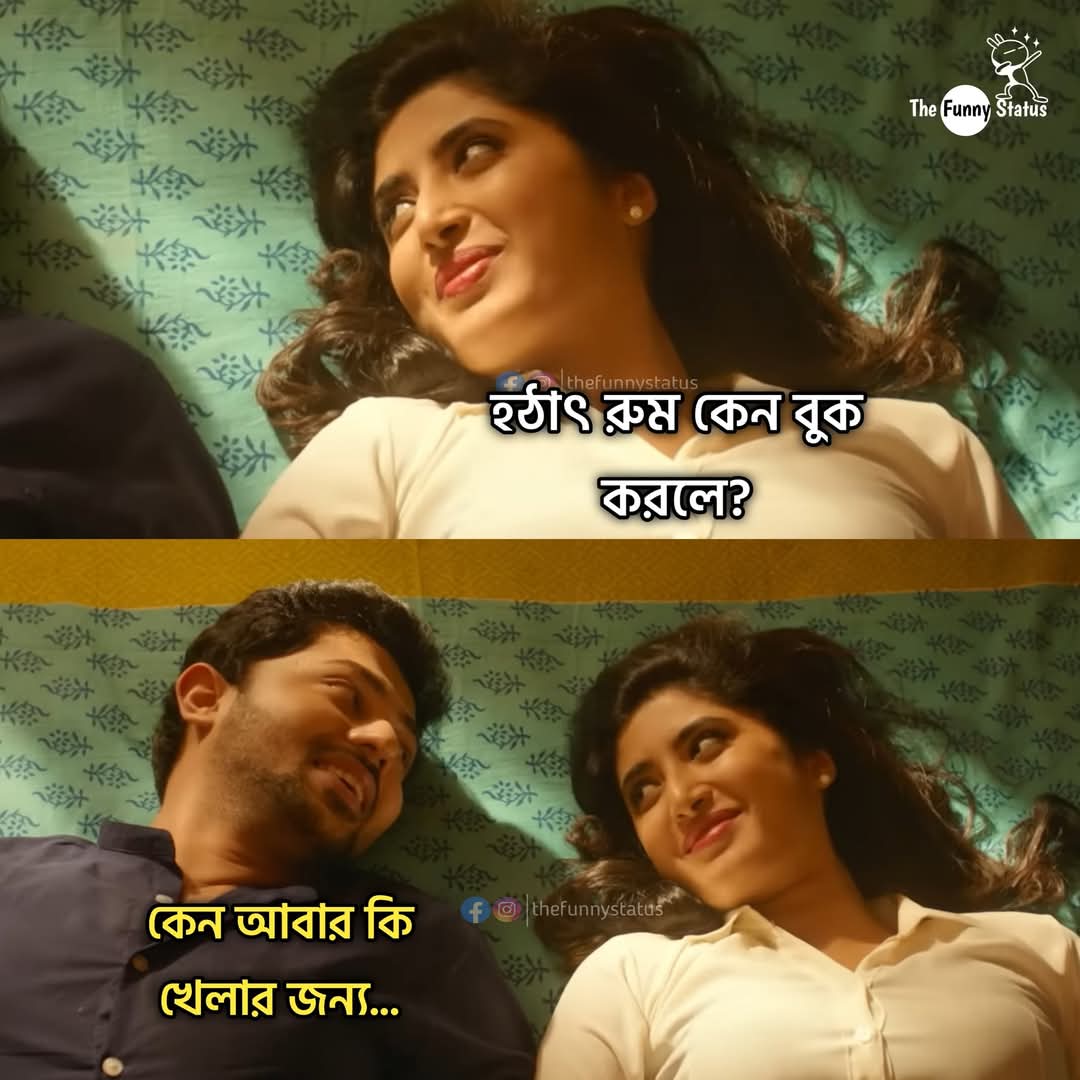
Text: হঠাৎ রুম কেন বুক করলে?
কেন আবার কি খেলার জন্য...

Label: Non Hate